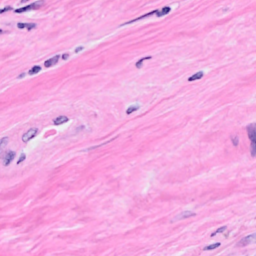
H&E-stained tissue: Breast